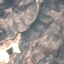
Land use / land cover: HerbaceousVegetation